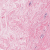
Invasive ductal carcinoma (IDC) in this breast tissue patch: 0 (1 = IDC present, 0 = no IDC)